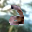
Label: 2